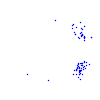
Particle: kaon